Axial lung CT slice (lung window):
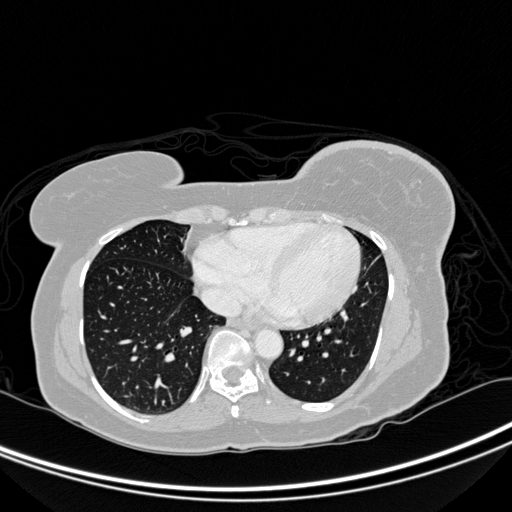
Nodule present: no